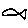
Label: fish